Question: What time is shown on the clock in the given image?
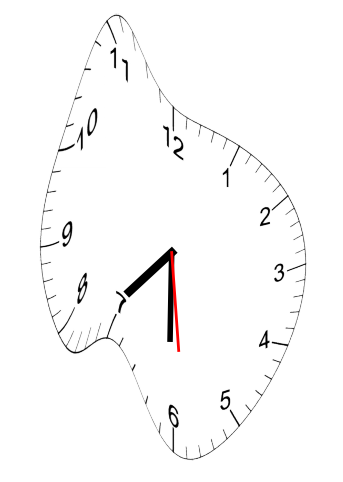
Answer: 07:30:29